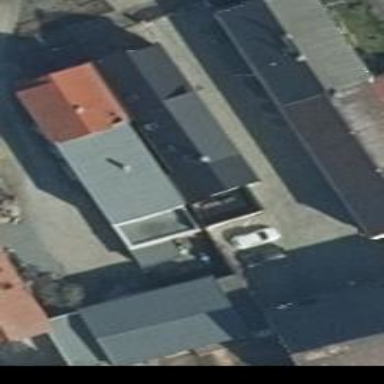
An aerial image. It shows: Simple and straightforward house.